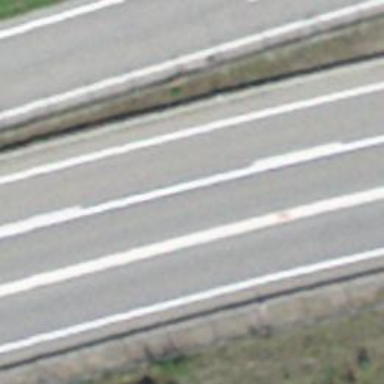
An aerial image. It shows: Trunk link highway with asphalt surface.